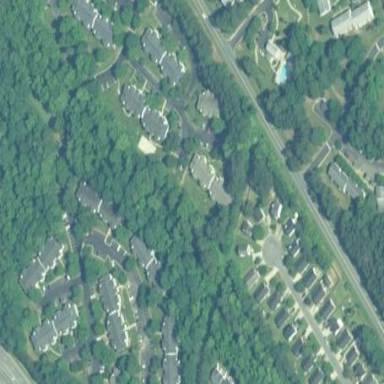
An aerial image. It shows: Residential area within neighborhood.